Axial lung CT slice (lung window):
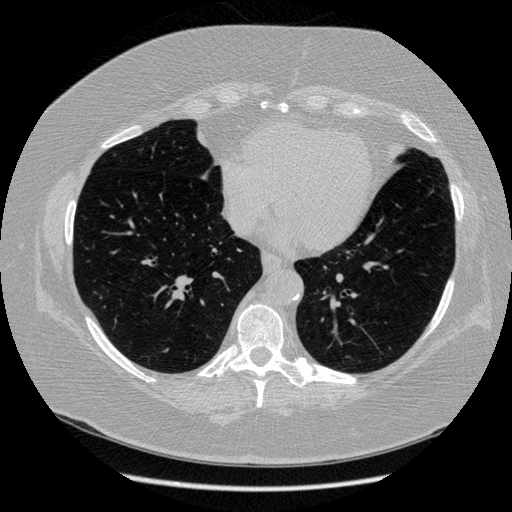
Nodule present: no